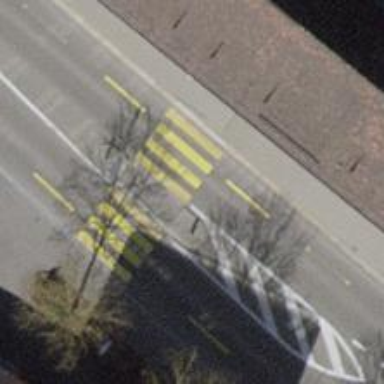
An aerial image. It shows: Marked zebra crossing with island.